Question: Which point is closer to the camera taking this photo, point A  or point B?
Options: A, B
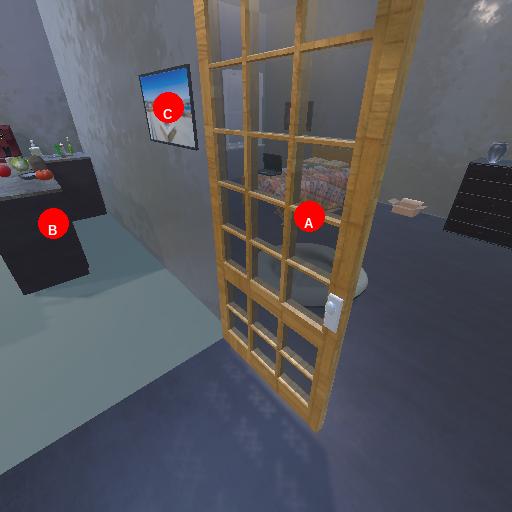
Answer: A